Во всей работе сигнал генератора синусоидальный с удвоенной амплитудой $2U_0=12~В$ (учтите, что генератор показывает именно удвоенную амплитуду) и частотой $f_0=10~кГц$, если не сказано иное. Потенциометры используйте только в пунктах . Ферриты — это соединения оксида железа $\mathrm{Fe_2O_3}$ с более оснОвными оксидами других металлов, являющиеся . Ферриты широко применяются в качестве магнитных материалов в радиоэлектронике, радиотехнике и вычислительной технике, поскольку сочетают высокую магнитную восприимчивость ($\chi\gg1$) с полупроводниковыми или диэлектрическими свойствами.
Часть A. Экранирование магнитных полей вихревыми токами (3.8 балла) Как известно, переменные магнитные поля вызывают в проводниках вихревые токи. В свою очередь, вихревые токи порождают противодействующие поля. В сверхпроводниках вихревые токи полностью выталкивают магнитное поле наружу. Обычные металлы не обладают подобным свойством из-за конечной проводимости и потому менее эффективны в экранировании магнитных полей. Для описания экранирования магнитных полей с помощью алюминиевой фольги примите следующую модель $$B=B_0e^{-\alpha{}d}{,}$$ где $B_0$ — магнитное поле в отсутствии фольги, $B$ — величина магнитного поля, прошедшего через фольгу, $\alpha$ — постоянная затухания, $d$ — толщина фольги. Соответствие между выводами типа «банан» и пинами показано на рисунке. Между выводами $1$ и $2$ находится сама катушка, между выводами $2$ и $3$ — последовательно соединённый с ней резистор. Вместо него вы также можете использовать резисторы (18).
Измерьте сопротивления катушек и и и ($r_A$ и $r_B$ соответственно), а также сопротивления последовательно соединённых с ними резисторов. Все значения должны лежать в диапазоне до $15~Ом$. В дальнейших пунктах омическим сопротивлением катушек можно пренебречь, если не указано иное.
Проведите измерения для проверки приведённой выше модели экранирования магнитных полей при частоте $f=10~$кГц. Постройте линеаризованный график и найдите коэффициент затухания $\alpha$ для данной частоты. Фольгу необходимо располагать между катушкой и катушкой датчика. и катушкой датчика. и катушкой датчика. и катушкой датчика.
Определите коэффициент затухания $\alpha$ для нескольких частот в диапазоне $5-25~кГц$.
Часть B. Исследование трансформатора (4.8 балла) Трансформатор представляет собой несколько проволочных обмоток, намотанных на общий сердечник (магнитопровод), сделанный из материала с магнитной проницаемостью $\mu\gg1$, где $\mu$ определяется выражением $$\vec{B}=\mu\mu_0\vec{H}{,}$$ где $\vec{B}$ — вектор индукции магнитного поля, $\vec{H}$ — вектор напряжённости магнитного поля. Обмотку, подключаемую к источнику тока, называют первичной, а другую, подключаемую к нагрузке, — вторичной. В этой части считайте катушку первичной обмоткой, а катушку - вторичной. Ток в первичной обмотке создает поток, который в силу свойств сердечника практически не рассеивается вдоль магнитопровода. Этот поток индуцирует ток во вторичной обмотке. Трансформаторы обычно используют, чтобы увеличить или уменьшить амплитуду напряжения и гальванически разделить электрические цепи входа и выхода (т.е. передать сигнал с одного контура на другой без утечки тока). Расположите два U-образных ферритовых сердечника с двумя катушками (как показано на рисунке) и скрепите их резинками. Подайте с помощью генератора синусоидальный сигнал $U_g(t)=U_0\sin2\pi{}f_0{}t$ с частотой $f_0$ на первичную катушку.  Одной из характеристик трансформатора является коэффициент трансформации $m=\dfrac{U_{out,0}}{U_{in,0}}$, где $U_{in,0}$ и $U_{out,0}$ — амплитуды напряжений на первичной и вторичной катушках соответственно.
Постройте график зависимости $\alpha$ от частоты.
Экспериментально определите $m$. Нарисуйте схемы измерений, необходимых для получения численного значения этой величины. Теперь замкнём вторичную катушку на реостат. Сопротивление реостата обозначим $R$. Введём $P_{пол}$ — усреднённую полезную мощность, выделяющуюся на реостате, и $P_0$ — усреднённую по времени мощность генератора. Работайте на частоте генератора $f_1 = 200~Гц$.
Снимите зависимость $P_{пол}$ и $P_0$ от амплитуды тока во вторичной катушке $I_{B,0}$. КПД трансформатора $\eta$ определяется как $\eta=\dfrac{P_{пол}}{P_0}$.
Постройте график зависимости $\eta(I_{B,0})$. Укажите максимальное КПД $\eta_{max}$ и при каком $I^{max}_{B,0}$ оно достигается. В пункте следует учесть омическое сопротивление катушек.
Часть C. Катушки на сердечнике (6.4 балла)
Получите зависимости относительного вклада каждого источника потерь $\dfrac{P_{Дж}}{P_0}$ и $\dfrac{P_{серд}}{P_0}$ от амплитуды тока во вторичной катушке $I_{B,0}$. Постройте их графики.
Получите уравнение, связывающее между собой амплитуды тока и напряжения в катушке.
В этом случае получите выражения для ЭДС индукции $\mathcal{E}_A(t)$ и $\mathcal{E}_B(t)$ в катушках и и и соответственно. Ответ выразите через $N_A$, $N_B$, $k$, $U_g(t)$. Ток в первичной катушке считайте положительным, если он течет от «плюса» источника к «минусу». Пусть теперь через катушку протекает ток $I_B(t)$.
Получите выражение для производной тока в катушке $\dfrac{dI_A(t)}{dt}$. Ответ выразите через $\mu$, $\mu_0$, $g$, $N_A$, $N_B$, $k$, $U_g(t)$, $I_B(t)$. Считайте токи $I_A$ и $I_B$ одного знака, если создаваемые ими потоки складываются. Общепринятым способом описания зависимости между током и ЭДС индукции в катушке является определение собственной индуктивности катушки $L$ следующим образом: $$\mathcal{E}(t)=-L\dfrac{dI(t)}{dt}$$
Получите теоретические выражения для собственных индуктивностей $L_A$ и $L_B$. Ответ выразите через $\mu$, $\mu_0$, $g$, $N_A$, $N_B$.
Экспериментально определите $L_A$, $L_B$, $k$. Нарисуйте схемы измерений, необходимых для получения численных значений этих величин.
Покажите, что пренебрежение внутренним сопротивлением катушки оправдано. При коротком замыкании вторичной катушки ток в первичной изменится. Обозначим его $I_P(t)$.
Получите в явном виде выражение для $I_P(t)$ через $f_0$, $L_A$, $k$, $U_g(t)$ и найдите численное значение его амплитуды $I_{P,0}$.
Экспериментально определите $I_{P,0}$. Катушки и могут быть включены в цепь последовательно двумя различными способами: два создаваемых потока либо суммируются, либо вычитаются друг из друга.
Выразите собственную индуктивность последовательно соединенных катушек $L_{A+B}$ в случае, когда потоки от разных катушек суммируются. Ответ выразите через $L_A$, $L_B$, $k$. Соедините катушки и последовательно так, чтобы создаваемые ими потоки суммировались.
Экспериментально определите $L_{A+B}$.
Используя экспериментальные значения $L_A$, $L_B$, $L_{A+B}$, найдите коэффициент связи $k$. Сравните полученное значение с полученным в пункте . . . . . . .
Проведите измерение амплитуды ЭДС индукции на катушках $\mathcal{E}_{A,0}$ и $\mathcal{E}_{B,0}$, когда направления создаваемых потоков противоположны и найдите отношение $\dfrac{\mathcal{E}_{A,0}}{\mathcal{E}_{B,0}}$. Получите теоретическое выражение для $\dfrac{\mathcal{E}_{A,0}}{\mathcal{E}_{B,0}}$. Ответ выразите через $k$, $N_A$, $N_B$. Тонкая пластиковая прокладка, вставленная между двумя сердечниками, значительно снижает индуктивность катушки. Предположим, что $\mu_{пл}=1$ для пластиковой прокладки. Толщина прокладки составляет $(1.20\pm0.02)~$мм. Считайте, что наличие пластиковой прокладки слабо влияет на картину магнитных линий, а их характерная длина внутри замкнутых друг на друга ферритовых сердечников равна $(24\pm1)~$см.
Часть D. Исследование гистерезиса (5.0 балла) Внимание! В этой части вам понадобится режим X-Y на осциллографе. Для перехода в этот режим нажмите кнопку MENU, выберите Time Base и режим X-Y (см. рисунок справа).  — свойство систем, отклик которых на приложенное к ним воздействие зависит не только от их текущего состояния, но и от их «предыстории». Например, если растянуть резиновый шнур, а затем снова вернуть его в нерастянутое состояние, его длина до и после растяжения будет различной. Это называется упругим гистерезисом.  В этой части используйте две катушки на ферримагнитном сердечнике подавайте сигнал на катушку и снимайте сигнал с катушки Используйте максимально возможное значение амплитуды $U_{in}$, если не оговорено иное. Частоту подаваемого синусоидального сигнала можно менять, но она должна лежать в диапазоне $[40; 10000]~Гц$.
Определите относительную магнитную проницаемость $\mu$ ферритового материала. Нарисуйте схемы измерений, обозначив на них линии индукции магнитного поля.
Соберите интегрирующую схему для рисунка выше, сигнал на выходе которой пропорционален $B(t)$. Подберите её параметры так, чтобы током через вторичную катушку можно было пренебречь. Зарисуйте собранную схему в листах ответов и укажите подобранные параметры.
С помощью осциллографа получите петли гистерезиса при разных частотах и зарисуйте полученные зависимости. Обозначим частоту, при которой гистерезис виден наилучшим образом, $f_b$. В следующем пункте вы можете регулировать напряжение $U_{in}$.
Запишите $f_b$ в лист ответов. При частоте $f_b$ получите кривую намагничивания $B(H)$, регулируя напряжение $U_{in}$, и постройте её. Введем понятие нормальной относительной магнитной проницаемости $\mu_{n}=\dfrac{1}{\mu_0}\dfrac{B}{H}$.
Постройте график $\mu_{n}(H)$ для зависимости из прошлого пункта. Укажите характерные точки, если они есть.
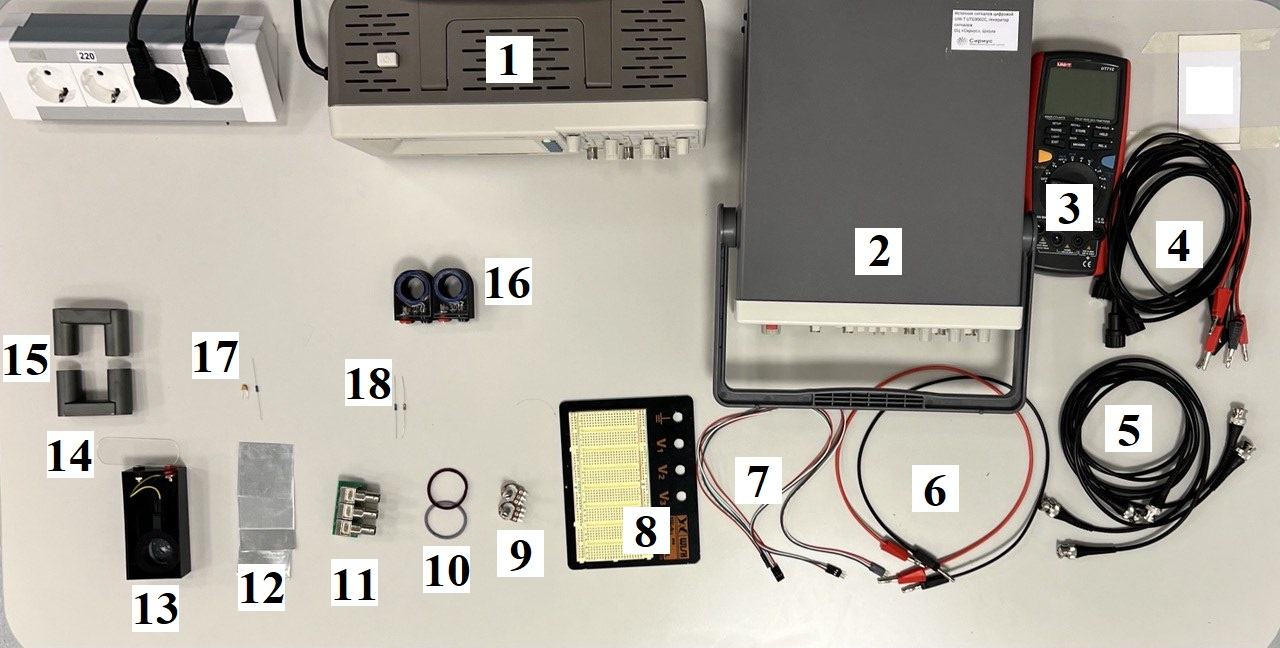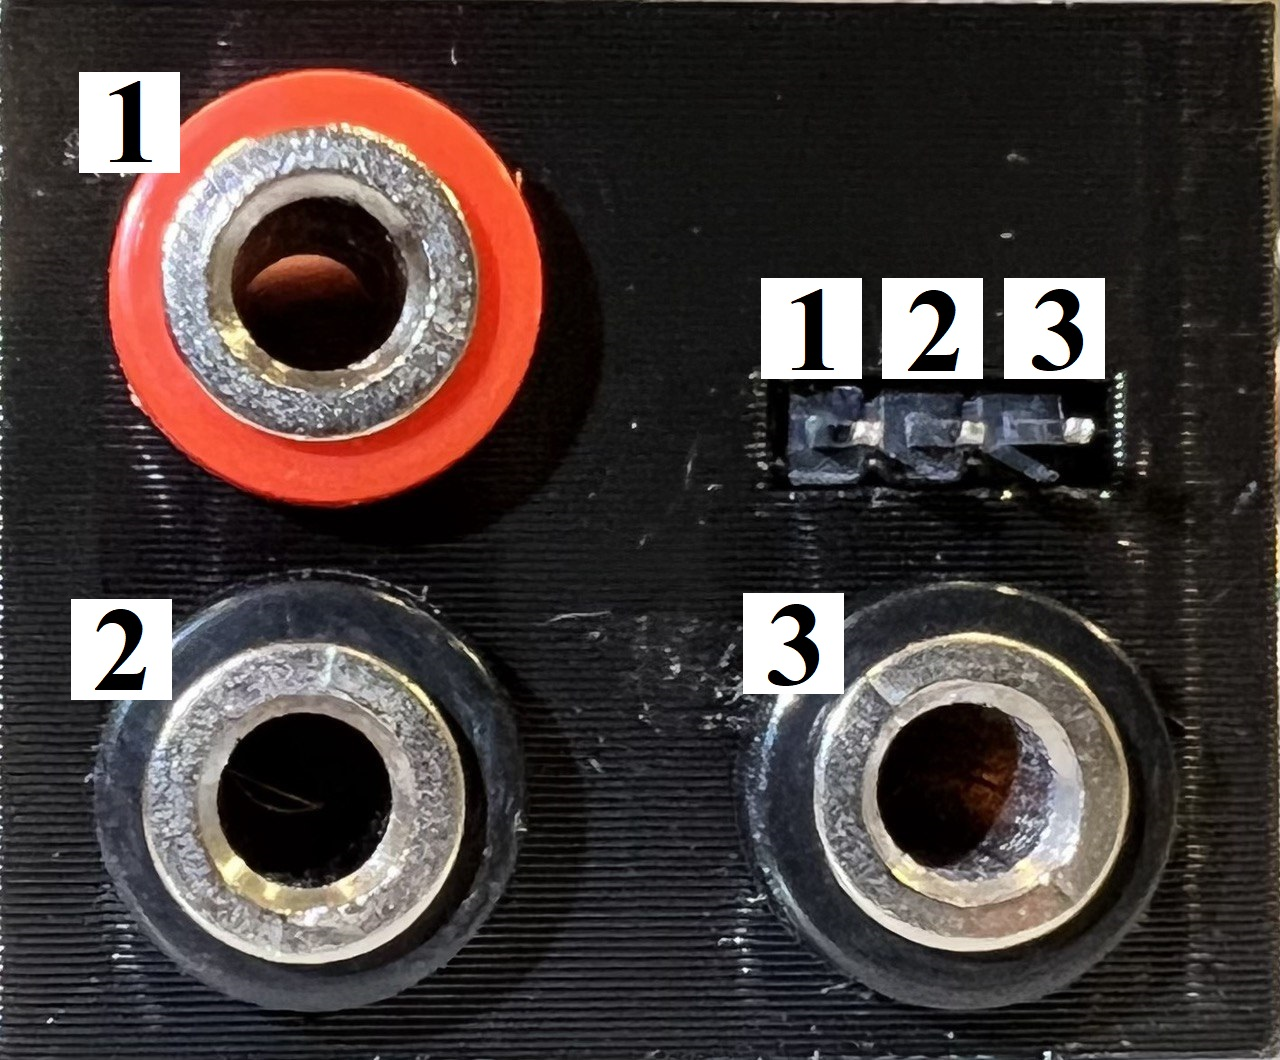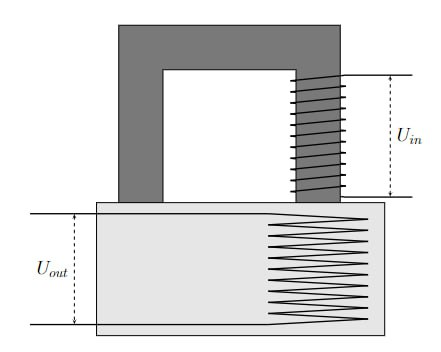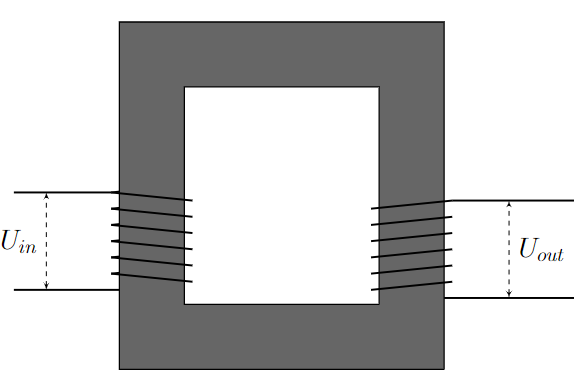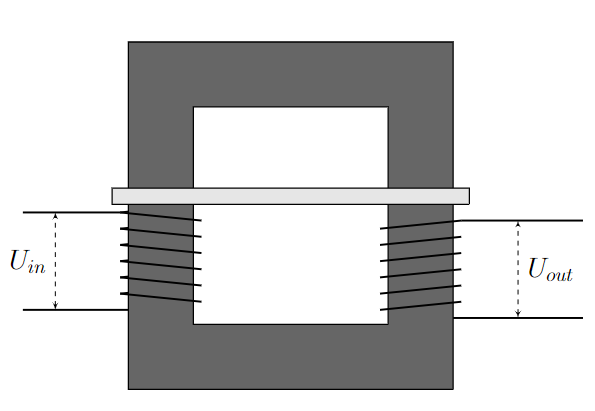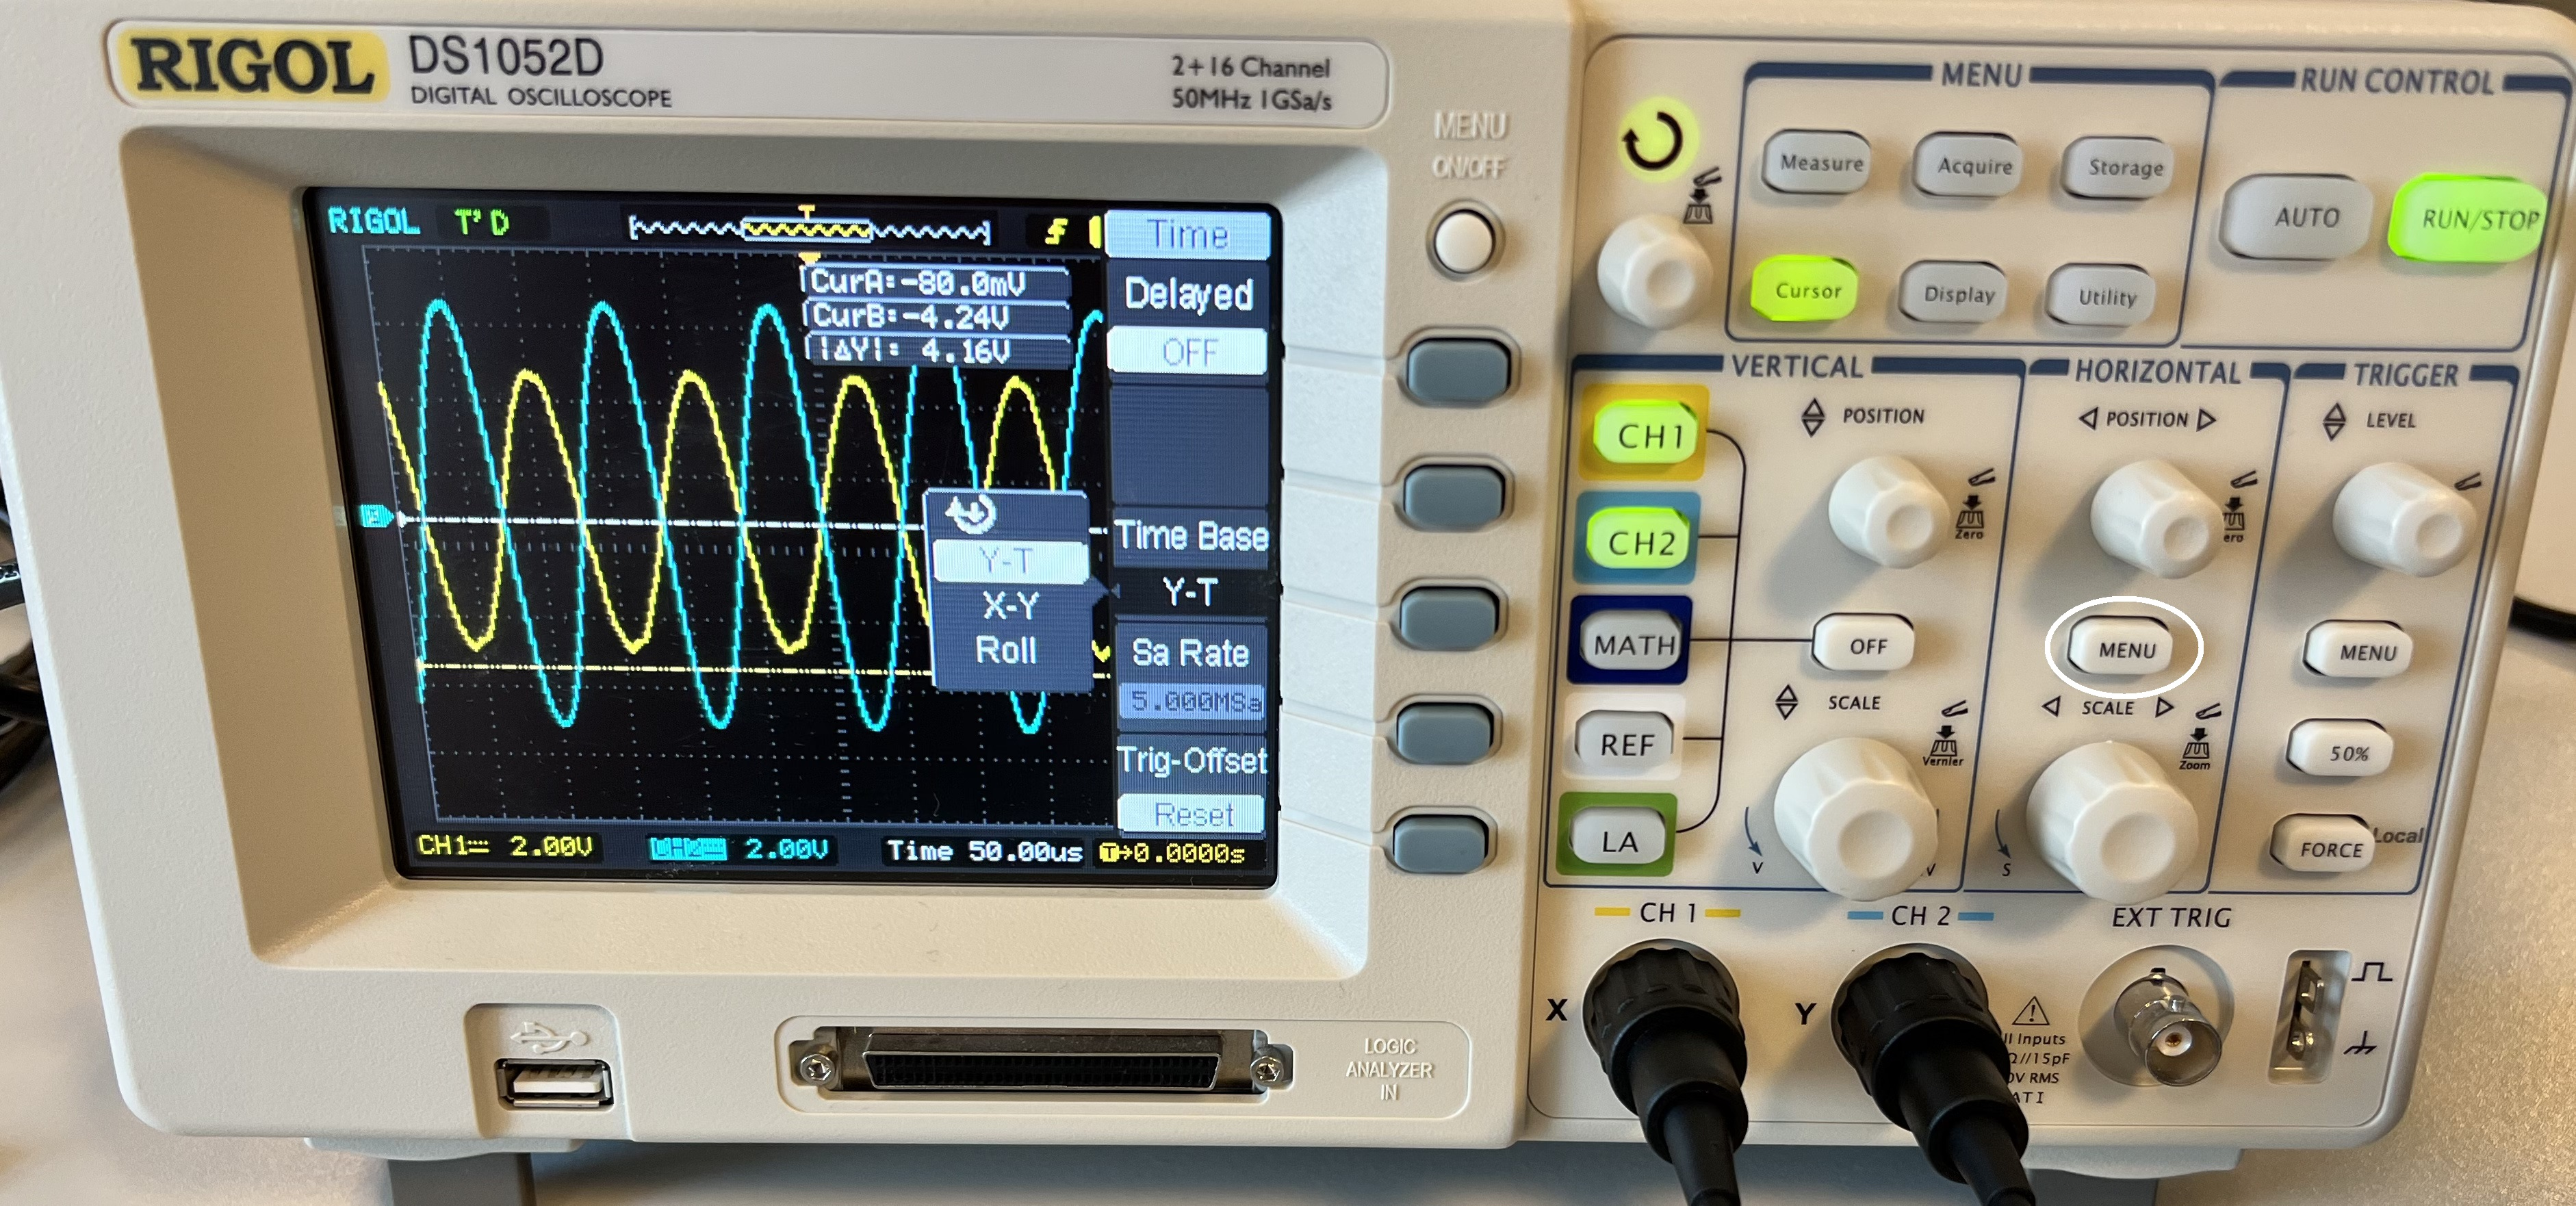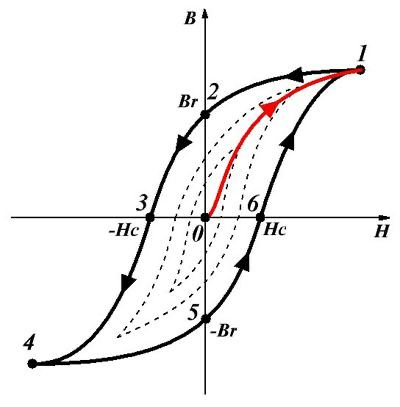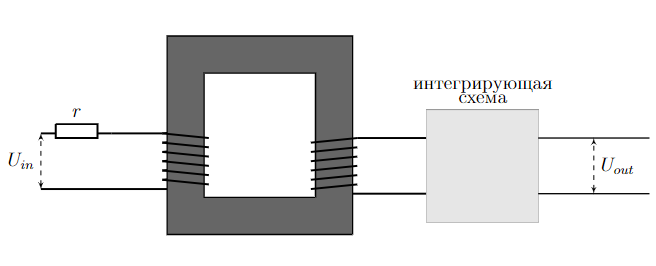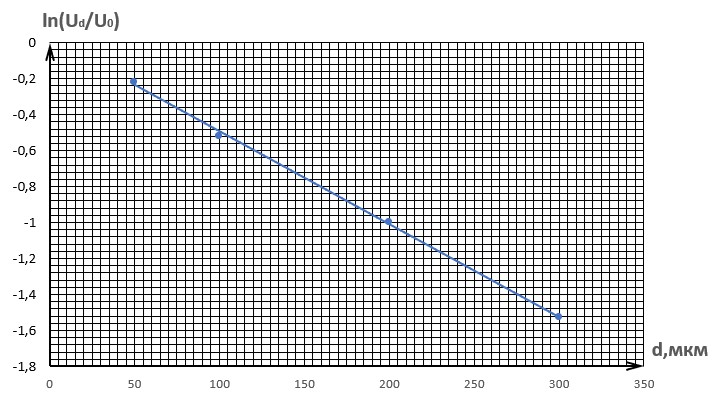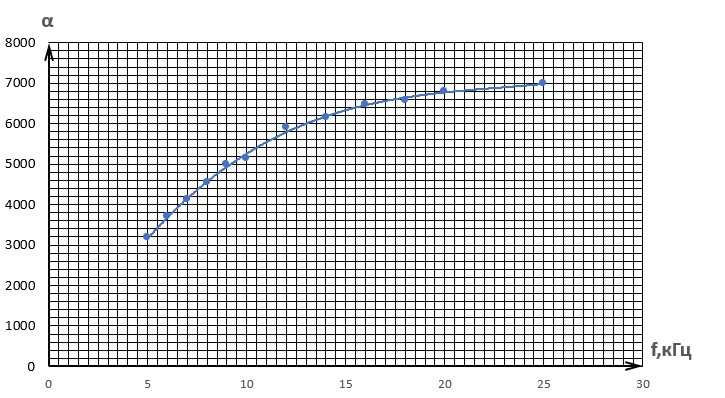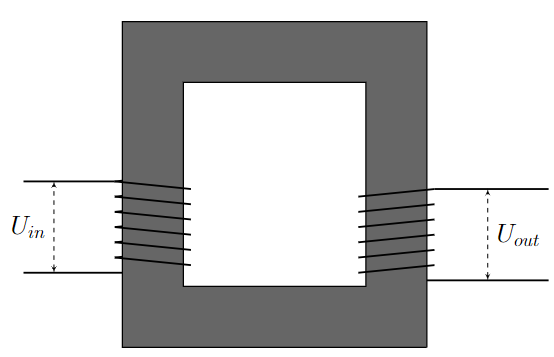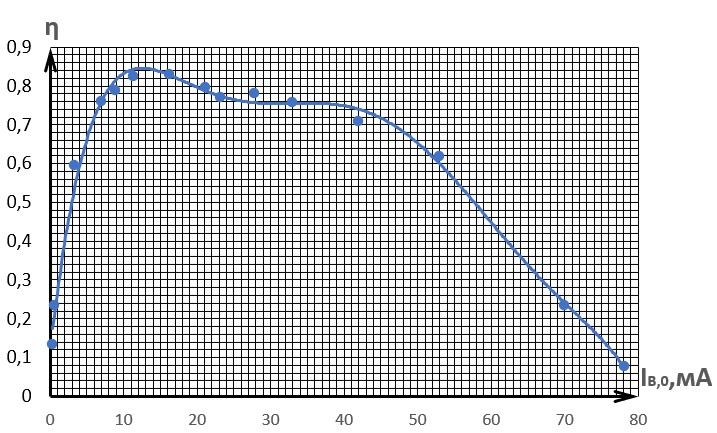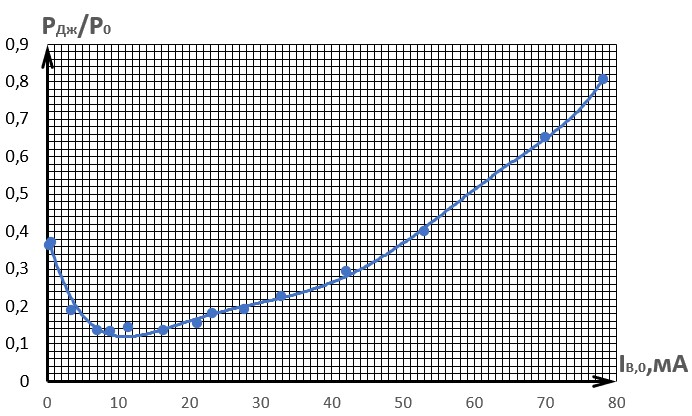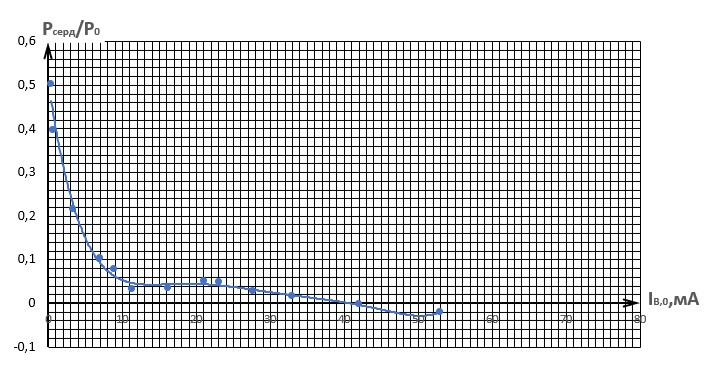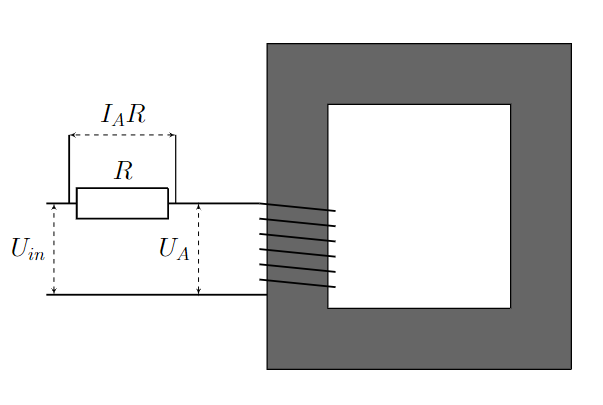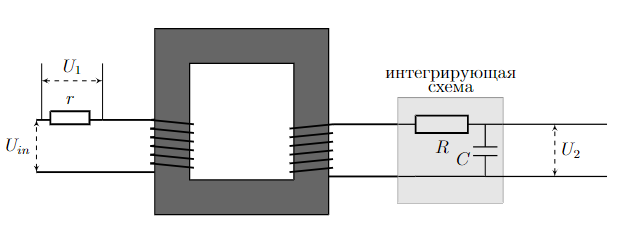
Измерьте сопротивления катушек A и B ($r_A$ и $r_B$ соответственно), а также сопротивления последовательно соединённых с ними резисторов. Все значения должны лежать в диапазоне до $15~Ом$.
Решение: С помощью мультиметра в режиме омметра измеряем сопротивления катушек и убеждаемся в их работоспособности.
Ответ: $$r_A=(13.3\pm0.1)~Ом$$ $$r_B=(9.0\pm0.1)~Ом$$ $$r_{A,рез}=r_{B,рез}=(0.97\pm0.04)~Ом$$

Проведите измерения для проверки приведённой выше модели экранирования магнитных полей при частоте $f=10~$кГц. Постройте линеаризованный график и найдите коэффициент затухания $\alpha$ для данной частоты. Фольгу необходимо располагать между катушкой A и катушкой датчика.
Решение: Из закона электромагнитной индукции Фарадея следует, что ЭДС индукции $$\mathcal{E}_{инд}(t)=-N\dfrac{d\Phi(t)}{dt}=-NS\dfrac{dB}{dt}$$ Пренебрегая омическим сопротивлением катушки, получим, что напряжение на катушке $$U(t)=-\mathcal{E}_{инд}(t)=NS\dfrac{dB}{dt}$$ Следовательно, амплитуды напряжения на катушке и индукции магнитного поля связаны как $$U_{ампл}=2\pi{}f_0{}NSB_{ампл}\implies{}U_{ампл}\sim{}B_{ампл}$$ Пусть $U_0$ — амплитуда напряжения на катушке датчика в отсутствии фольги, $U_d$ — амплитуда напряжения на катушке датчика при слое фольги толщиной $d~мкм$. $B_0$ и $B_d$ определим аналогично. Тогда $$\dfrac{B_d}{B_0}=\dfrac{U_d}{U_0}\implies-\alpha{}d=\ln\dfrac{B_d}{B_0}=\ln\dfrac{U_d}{U_0}$$ Видно, что $\ln\dfrac{U_d}{U_0}(d)$ – линейная зависимость Таблица измеренных и рассчитанных величин представлена ниже. $d,~мкм$$U_d,~$В$\ln\dfrac{U_d}{U_0}$02.120501.70-0.221001.26-0.522000.78-1.003000.46-1.53  Построим график линейной зависимости $\ln\dfrac{U_d}{U_0}(d)$ и из коэффициента угла наклона определим $\alpha$. | $d,~мкм$ | $U_d,~$В | $\ln\dfrac{U_d}{U_0}$ | | --- | --- | --- | | 0 | 2.12 | 0 | | 50 | 1.70 | -0.22 | | 100 | 1.26 | -0.52 | | 200 | 0.78 | -1.00 | | 300 | 0.46 | -1.53 |
Ответ: $\alpha=5160~м^{-1}$

Определите коэффициент затухания $\alpha$ для нескольких частот в диапазоне $5-25~кГц$.
Решение: Повторим измерения предыдущего пункта для других частот. Измерения и соответствующие им $\alpha$ представлены в таблице ниже. $f,~кГц$$U_0,~В$$U_{50},~В$$U_{100},~В$$U_{200},~В$$U_{300},~В$$\alpha,~10^3м^{-1}$5.002.101.881.621.170.7431706.002.101.841.551.060.6536907.002.121.821.480.980.5841308.002.121.781.410.900.5345409.002.121.741.340.820.50500010.002.121.701.260.780.46514012.002.121.621.140.660.40591014.002.211.541.030.600.34616016.002.151.460.940.540.31648018.002.311.380.860.500.30658020.002.181.310.820.460.27681025.002.581.040.700.400.256980 | $f,~кГц$ | $U_0,~В$ | $U_{50},~В$ | $U_{100},~В$ | $U_{200},~В$ | $U_{300},~В$ | $\alpha,~10^3м^{-1}$ | | --- | --- | --- | --- | --- | --- | --- | | 5.00 | 2.10 | 1.88 | 1.62 | 1.17 | 0.74 | 3170 | | 6.00 | 2.10 | 1.84 | 1.55 | 1.06 | 0.65 | 3690 | | 7.00 | 2.12 | 1.82 | 1.48 | 0.98 | 0.58 | 4130 | | 8.00 | 2.12 | 1.78 | 1.41 | 0.90 | 0.53 | 4540 | | 9.00 | 2.12 | 1.74 | 1.34 | 0.82 | 0.50 | 5000 | | 10.00 | 2.12 | 1.70 | 1.26 | 0.78 | 0.46 | 5140 | | 12.00 | 2.12 | 1.62 | 1.14 | 0.66 | 0.40 | 5910 | | 14.00 | 2.21 | 1.54 | 1.03 | 0.60 | 0.34 | 6160 | | 16.00 | 2.15 | 1.46 | 0.94 | 0.54 | 0.31 | 6480 | | 18.00 | 2.31 | 1.38 | 0.86 | 0.50 | 0.30 | 6580 | | 20.00 | 2.18 | 1.31 | 0.82 | 0.46 | 0.27 | 6810 | | 25.00 | 2.58 | 1.04 | 0.70 | 0.40 | 0.25 | 6980 |

Постройте график зависимости $\alpha$ от частоты.

Экспериментально определите $m$. Нарисуйте схемы измерений, необходимых для получения численного значения этой величины.
Ответ: $m=0.57\pm0.01.$

Снимите зависимость $P_{пол}$ и $P_0$ от амплитуды тока во вторичной катушке $I_{B,0}$.
Решение: Введём обозначения: $U_1$ и $I_1$ — амплитуды напряжения и тока в первичной катушке соответственно, $\varphi$ — разность фаз между напряжением и током в первичной катушке, $U_2$ — амплитуда напряжения на реостате, $I_2$ — амплитуда тока через него ($I_2=I_{B,0}$).Тогда $P_0=\dfrac{U_1I_1cos\varphi}{2}$, $P_{пол}=\dfrac{U_2I_2}{2}=\dfrac{U^2_2}{2R}$$U_1$, $U_2$, $\varphi$ измеряются непосредственно с помощью осциллографа.$I_1=\dfrac{U_r}{r}$, где $r=10~Ом$ — сопротивление, включённое последовательно первичной катушке, $U_r$ — амплитуда напряжения на нём.$I_{B,0}$ изменяется при повороте ручки реостата.Измерение и рассчитанные величины приведены в таблице ниже. $U_1,~В$ $I_1,~$мА$\cos\varphi$$P_0,~$мВт$R,~$Ом$U_2,~$В$I_{B,0},~$мА$P_{пол},~$мВт$\eta$3.3659.00.8584.12.10.1678.16.40.083.6054.50.8886.68.30.5870.020.30.234.2039.20.9275.833.51.7752.946.90.624.6031.80.9166.953.82.2642.047.40.714.9226.20.8856.979.32.6233.043.10.765.1023.00.8650.31022.8327.839.30.785.2021.80.7743.31252.8923.233.40.775.3019.40.8041.11463.0921.232.70.805.4516.60.7132.02003.2616.326.50.835.6015.60.5523.83033.4511.419.60.825.7014.00.5020.03993.558.915.70.795.7013.20.4416.55063.567.012.50.765.8512.80.2810.310803.653.46.20.605.9013.00.145.358103.810.71.20.235.9012.80.145.2105003.850.40.70.13 | $U_1,~В$ | $I_1,~$мА | $\cos\varphi$ | $P_0,~$мВт | $R,~$Ом | $U_2,~$В | $I_{B,0},~$мА | $P_{пол},~$мВт | $\eta$ | | --- | --- | --- | --- | --- | --- | --- | --- | --- | | 3.36 | 59.0 | 0.85 | 84.1 | 2.1 | 0.16 | 78.1 | 6.4 | 0.08 | | 3.60 | 54.5 | 0.88 | 86.6 | 8.3 | 0.58 | 70.0 | 20.3 | 0.23 | | 4.20 | 39.2 | 0.92 | 75.8 | 33.5 | 1.77 | 52.9 | 46.9 | 0.62 | | 4.60 | 31.8 | 0.91 | 66.9 | 53.8 | 2.26 | 42.0 | 47.4 | 0.71 | | 4.92 | 26.2 | 0.88 | 56.9 | 79.3 | 2.62 | 33.0 | 43.1 | 0.76 | | 5.10 | 23.0 | 0.86 | 50.3 | 102 | 2.83 | 27.8 | 39.3 | 0.78 | | 5.20 | 21.8 | 0.77 | 43.3 | 125 | 2.89 | 23.2 | 33.4 | 0.77 | | 5.30 | 19.4 | 0.80 | 41.1 | 146 | 3.09 | 21.2 | 32.7 | 0.80 | | 5.45 | 16.6 | 0.71 | 32.0 | 200 | 3.26 | 16.3 | 26.5 | 0.83 | | 5.60 | 15.6 | 0.55 | 23.8 | 303 | 3.45 | 11.4 | 19.6 | 0.82 | | 5.70 | 14.0 | 0.50 | 20.0 | 399 | 3.55 | 8.9 | 15.7 | 0.79 | | 5.70 | 13.2 | 0.44 | 16.5 | 506 | 3.56 | 7.0 | 12.5 | 0.76 | | 5.85 | 12.8 | 0.28 | 10.3 | 1080 | 3.65 | 3.4 | 6.2 | 0.60 | | 5.90 | 13.0 | 0.14 | 5.3 | 5810 | 3.81 | 0.7 | 1.2 | 0.23 | | 5.90 | 12.8 | 0.14 | 5.2 | 10500 | 3.85 | 0.4 | 0.7 | 0.13 |

Постройте график зависимости $\eta(I_{B,0})$. Укажите максимальное КПД $\eta_{max}$ и при каком $I^{max}_{B,0}$ оно достигается.
Решение: Из графика находим $\eta_{max}$ и $I^{max}_{B,0}:$
Ответ: $\eta_{max}=0.83\pm0.01.$$I^{max}_{B,0}=(15\pm5)~мА.$

Получите зависимости относительного вклада каждого источника потерь $\dfrac{P_{Дж}}{P_0}$ и $\dfrac{P_{серд}}{P_0}$ от амплитуды тока во вторичной катушке $I_{B,0}$. Постройте их графики.
Решение: Джоулевы потери складываются из мощности, рассеивающейся непосредственно на катушках из-за наличия у них омического сопротивления, и мощности, рассеивающейся на резисторе, включённом последовательно первичной катушке.Зная токи в обеих катушках, их сопротивления и номинал резистора $r$, мы можем посчитать джоулевы потери $P_{Дж}$, а потери в сердечнике $P_{серд}$ найдём как остаточный член уравнения «разложения» $P_0$ в условии.$$P_{Дж}=I^2_1(r_A+r)+I^2_2r_B,$$$$P_{серд}=P_0-P_{пол}-P_{Дж}.$$ $I_{B,0},~$мА$P_{Дж},~$мВт$P_{серд},~$мВт$\dfrac{P_{Дж}}{P_0}$$\dfrac{P_{серд}}{P_0}$78.167.710.00.810.1270.056.49.90.650.1152.930.400.40042.019.600.29033.012.81.00.230.0227.89.61.40.190.0323.27.92.10.180.0521.26.42.00.160.0516.34.41.10.140.0311.43.40.80.140.038.92.61.60.130.087.02.31.70.140.103.42.02.20.190.210.72.02.10.370.400.41.92.60.360.50   | $I_{B,0},~$мА | $P_{Дж},~$мВт | $P_{серд},~$мВт | $\dfrac{P_{Дж}}{P_0}$ | $\dfrac{P_{серд}}{P_0}$ | | --- | --- | --- | --- | --- | | 78.1 | 67.7 | 10.0 | 0.81 | 0.12 | | 70.0 | 56.4 | 9.9 | 0.65 | 0.11 | | 52.9 | 30.4 | 0 | 0.40 | 0 | | 42.0 | 19.6 | 0 | 0.29 | 0 | | 33.0 | 12.8 | 1.0 | 0.23 | 0.02 | | 27.8 | 9.6 | 1.4 | 0.19 | 0.03 | | 23.2 | 7.9 | 2.1 | 0.18 | 0.05 | | 21.2 | 6.4 | 2.0 | 0.16 | 0.05 | | 16.3 | 4.4 | 1.1 | 0.14 | 0.03 | | 11.4 | 3.4 | 0.8 | 0.14 | 0.03 | | 8.9 | 2.6 | 1.6 | 0.13 | 0.08 | | 7.0 | 2.3 | 1.7 | 0.14 | 0.10 | | 3.4 | 2.0 | 2.2 | 0.19 | 0.21 | | 0.7 | 2.0 | 2.1 | 0.37 | 0.40 | | 0.4 | 1.9 | 2.6 | 0.36 | 0.50 |

Получите уравнение, связывающее между собой амплитуды тока и напряжения в катушке.
Решение: Из закона электромагнитной индукции Фарадея ЭДС индукции $$\mathcal{E}_{инд}(t)=-N\dfrac{d\Phi(t)}{dt}=-\mu\mu_0gN^2\dfrac{dI(t)}{dt}$$В связи с пренебрежением омическим сопротивлением напряжение на катушке $$U(t)=-\mathcal{E}_{инд}(t)=\mu\mu_0gN^2\dfrac{dI(t)}{dt}$$Отсюда сразу следует
Ответ: $$U_{ампл}=2\pi\mu\mu_0gf_0N^2I_{ампл}$$

В этом случае получите выражения для ЭДС индукции $\mathcal{E}_A(t)$ и $\mathcal{E}_B(t)$ в катушках A и B соответственно. Ответ выразите через $N_A$, $N_B$, $k$, $U_g(t)$. Ток в первичной катушке считайте положительным, если он течет от «плюса» источника к «минусу».
Решение: В связи с пренебрежением омическим сопротивлением катушек $$-N_A\dfrac{d\Phi_A}{dt}=\mathcal{E}_A(t)=-U_g(t),$$$$\mathcal{E}_B(t)=-N_B\dfrac{d\Phi_B}{dt}=-kN_B\dfrac{d\Phi_A}{dt}=-\dfrac{kN_B}{N_A}U_g(t).$$
Ответ: $\mathcal{E}_A(t)=-U_g(t),$$\mathcal{E}_B(t)=-\dfrac{kN_B}{N_A}U_g(t).$

Получите выражение для производной тока в катушке A $\dfrac{dI_A(t)}{dt}$. Ответ выразите через $\mu$, $\mu_0$, $g$, $N_A$, $N_B$, $k$, $U_g(t)$, $I_B(t)$. Считайте токи $I_A$ и $I_B$ одного знака, если создаваемые ими потоки складываются.
Решение: $$\mathcal{E}_A(t)=-N_A\dfrac{d(\Phi_A+k\Phi'_B)}{dt}=-\mu\mu_0gN_A\left(N_A\dfrac{dI_A(t)}{dt}+kN_B\dfrac{dI_B(t)}{dt}\right)=-U_g(t).$$Отсюда получаем
Ответ: $$\dfrac{dI_A(t)}{dt}=\dfrac{1}{\mu\mu_0gN^2_A}\left(U_g(t)-\mu\mu_0gkN_AN_B\dfrac{dI_B(t)}{dt}\right).$$

Получите теоретические выражения для собственных индуктивностей $L_A$ и $L_B$. Ответ выразите через $\mu$, $\mu_0$, $g$, $N_A$, $N_B$.
Решение: Используя закон электромагнитной индукции Фарадея и выражение для потока магнитного поля, получаем:$$\mathcal{E}_{инд}(t)=-N\dfrac{d\Phi(t)}{dt}=-\mu\mu_0gN^2\dfrac{dI(t)}{dt}$$И из определения индуктивности находим выражения для $L_A$ и $L_B$:
Ответ: $$L_A=\mu\mu_0gN^2_A,$$ $$L_B=\mu\mu_0gN^2_B.$$

Экспериментально определите $L_A$, $L_B$, $k$. Нарисуйте схемы измерений, необходимых для получения численных значений этих величин.
Решение: Определим амплитуды напряжения и тока в катушке A $U_{A,ампл}$ и $I_{A,ампл}$. Амплитуда напряжения непосредственно измеряется осциллографом, для определения амплитуды тока нужно измерить амплитуду напряжения на сопротивлении, подключённом последовательно катушке (см. рис.), и поделить её на номинал сопротивления. $$U_{A,ампл}=(6.0\pm0.1)~В,\hspace{2cm}I_{A,ампл}=(1.20\pm0.05)~мА.$$ Тогда используем выражение для импеданса катушки $$L_A=\dfrac{U_{A,ампл}}{2\pi{}f_0I_{A,ампл}}=(80\pm5)~мГн$$ Аналогично для катушки B $$U_{B,ампл}=(6.0\pm0.1)~В,\hspace{2cm}I_{B,ампл}=(2.80\pm0.15)~мА.$$ $$L_B=\dfrac{U_{B,ампл}}{2\pi{}f_0I_{B,ампл}}=(34\pm2)~мГн.$$ Чтобы определить $k$ нужно найти отношение ЭДС индукции катушек в расчёте на один виток: $$k=\dfrac{U_{out,0}/N_B}{U_{in,0}/N_A}=m\dfrac{N_A}{N_B}=0.86\pm0.02.$$

Покажите, что пренебрежение внутренним сопротивлением катушки оправдано.
Решение: Внутреннее сопротивление катушки $r_{A,B}\approx10~Ом$.Импеданс её индуктивности при частоте $f_0\hspace{0.2cm}Z_{A,B}\approx3000~Ом$.Из этого следует, что $r_{A,B}\ll{}Z_{A,B},$ поэтому пренебрежение оправдано.

Получите в явном виде выражение для $I_P(t)$ через $f_0$, $L_A$, $k$, $U_g(t)$ и найдите численное значение его амплитуды $I_{P,0}$.
Решение: Катушка B замкнута, поэтому падение напряжения на ней равно нулю: $$\mathcal{E}_B(t)=-N_B\dfrac{d(k\Phi_A+\Phi'_B)}{dt}=-\mu\mu_0gN_B\left(kN_A\dfrac{dI_P(t)}{dt}+N_B\dfrac{dI_B(t)}{dt}\right)=0.$$ Отсюда получаем $$\dfrac{dI_P(t)}{dt}=-\dfrac{N_B}{kN_A}\dfrac{dI_B(t)}{dt}.$$ Воспользуемся результатом, полученным в пункте C3: $$-\dfrac{N_B}{kN_A}\dfrac{dI_B(t)}{dt}=\dfrac{dI_P(t)}{dt}=\dfrac{1}{\mu\mu_0gN^2_A}\left(U_g(t)-\mu\mu_0gkN_AN_B\dfrac{dI_B(t)}{dt}\right).$$ И выражаем значение $\dfrac{dI_B(t)}{dt}$: $$\dfrac{dI_B(t)}{dt}=-\dfrac{kU_g(t)}{\mu\mu_0gN_AN_B(1-k^2)}.$$ Подставляя в выражение для $\dfrac{dI_P(t)}{dt}$: $$\dfrac{dI_P(t)}{dt}=\dfrac{U_g(t)}{\mu\mu_0gN^2_A(1-k^2)}=\dfrac{U_g(t)}{L_A(1-k^2)}.$$ Так как мы знаем, что $U_g(t)=U_{g,0}\cos{2\pi{}f_0t}:$ $$I_P(t)=-\dfrac{U_{g,0}}{2\pi{}f_0L_A(1-k^2)}\cos2\pi{}f_0t.$$ Окончательно получаем:
Ответ: $$I_{P,0}=\dfrac{U_{g,0}}{2\pi{}f_0L_A(1-k^2)}=(4.6\pm1.0)~мА$$

Экспериментально определите $I_{P,0}$.
Решение: Замкнём катушку B и определим амплитуду тока в первичной катушке $I_{P,0}$ ранее описанным в пункте C5 методом (с помощью последовательно соединённого резистора). Получим: Полученные значения совпадают с учетом погрешности.
Ответ: $I_{P,0}=(5.0\pm0.3)~мА.$  Полученные значения совпадают с учетом погрешности.

Выразите собственную индуктивность последовательно соединенных катушек $L_{A+B}$ в случае, когда потоки от разных катушек суммируются. Ответ выразите через $L_A$, $L_B$, $k$.
Решение: Выразим суммарное ЭДС индукции на последовательно соединённых катушках, найдя полный поток через катушку A и B: $$\mathcal{E}_{A+B}(t)=-N_A\dfrac{d(\mu\mu_0gN_AI_A(t)+k\mu\mu_0{}gN_BI_B(t))}{dt}-N_B\dfrac{d(k\mu\mu_0gN_AI_A(t)+\mu\mu_0gN_BI_B(t))}{dt}$$ $$I_A(t)=I_B(t)=I_{A+B}(t)\implies\mathcal{E}_{A+B}(t)=-(L_A+L_B+2k\sqrt{L_AL_B})\dfrac{dI_{A+B}(t)}{dt}$$ И по определению получаем индуктивность $L_{A+B}:$
Ответ: $$L_{A+B}=L_A+L_B+2k\sqrt{L_AL_B}.$$

Экспериментально определите $L_{A+B}$.
Решение: Метод измерения аналогичен методу в C5, только теперь катушки будут соединены последовательно в цепь. $$U_{A+B,ампл}=(6.1\pm0.1)~В,\hspace{2cm}I_{A+B,ампл}=(0.50\pm0.05)~мА.$$
Ответ: $$L_{A+B}=\dfrac{U_{A+B,ампл}}{2\pi{}f_0I_{A+B,ампл}}=(190\pm20)~мГн.$$

Используя экспериментальные значения $L_A$, $L_B$, $L_{A+B}$, найдите коэффициент связи $k$. Сравните полученное значение с полученным в пункте C5 .
Решение: Из выражения в C9 выразим коэффициент связи $k$:  В пределах погрешности значение совпадает с полученным в пункте C5.
Ответ: $$k=\dfrac{L_{A+B}-L_A-L_B}{2\sqrt{L_AL_B}}=0.73\pm0.20.$$  В пределах погрешности значение совпадает с полученным в пункте C5.

Проведите измерение амплитуды ЭДС индукции на катушках $\mathcal{E}_{A,0}$ и $\mathcal{E}_{B,0}$, когда направления создаваемых потоков противоположны и найдите отношение $\dfrac{\mathcal{E}_{A,0}}{\mathcal{E}_{B,0}}$. Получите теоретическое выражение для $\dfrac{\mathcal{E}_{A,0}}{\mathcal{E}_{B,0}}$. Ответ выразите через $k$, $N_A$, $N_B$.
Решение: Измерим амплитуды ЭДС на катушках при противоположно направленных потоках:$$\mathcal{E}_{A,0}=(8.7\pm0.4)~В,$$ $$\mathcal{E}_{B,0}=(2.7\pm0.2)~В.$$ Тогда экспериментальное отношение амплитуд ЭДС: Из закона электромагнитной индукции Фарадея, учитывая последовательное соединение ($I_1=I_2=I$): $$\mathcal{E}_A(t)=-\mu\mu_0gN_A(N_A-kN_B)\dfrac{dI(t)}{dt},$$ $$\mathcal{E}_B(t)=-\mu\mu_0gN_B(N_B-kN_A)\dfrac{dI(t)}{dt}.$$ Тогда Полученные значения совпадают с учетом погрешности.
Ответ: $$\dfrac{\mathcal{E}_{A,0}}{\mathcal{E}_{B,0}}=3.2\pm0.4.$$  Из закона электромагнитной индукции Фарадея, учитывая последовательное соединение ($I_1=I_2=I$): $$\mathcal{E}_A(t)=-\mu\mu_0gN_A(N_A-kN_B)\dfrac{dI(t)}{dt},$$ $$\mathcal{E}_B(t)=-\mu\mu_0gN_B(N_B-kN_A)\dfrac{dI(t)}{dt}.$$ Тогда
Ответ: $$\dfrac{\mathcal{E}_{A,0}}{\mathcal{E}_{B,0}}=\dfrac{N_A}{N_B}\left|\dfrac{N_A-kN_B}{N_B-kN_A}\right|\approx3.3.$$  Полученные значения совпадают с учетом погрешности.

Определите относительную магнитную проницаемость $\mu$ ферритового материала. Нарисуйте схемы измерений, обозначив на них линии индукции магнитного поля.
Решение: Обозначим $l=(24\pm1)~см$, $h=(1.20\pm0.02)~мм$. Запишем теоремы о циркуляции вектора напряжённости магнитного поля для двух систем: с прокладкой и без нее. $$\dfrac{B_1}{\mu\mu_0}l=N_AI_1,$$ $$\dfrac{B_2}{\mu\mu_0}l+\dfrac{B_2}{\mu_0}2h=N_AI_2.$$ Запишем связь между потоком $\Phi$ и $L:$ $$LI=\Phi=BSN\Rightarrow\dfrac{NS}{L}=\dfrac{I}{B},$$ где $S$ — это площадь поперечного сечения сердечника. Отсюда $$\dfrac{l}{\mu\mu_0}=\dfrac{SN_A^2}{L_1},\hspace{2cm}\dfrac{l}{\mu\mu_0}+\dfrac{2h}{\mu_0}=\dfrac{SN_A^2}{L_2}.$$ Поделим одно на другое: $$\dfrac{L_1}{L_2}=1+\dfrac{2h}{l}\mu.$$ Аналогично пункту C5, в котором мы искали индуктивности, найдём $L_1$ и $L_2$ — индуктивности катушки A без прокладки и с прокладкой соответственно. $$L_1=(78\pm7)~мГн,\hspace{2cm}L_2=(22\pm1)~мГн.$$
Ответ: $$\mu=\dfrac{l}{2h}\left(\dfrac{L_1}{L_2}-1\right)=(260\pm50).$$

Соберите интегрирующую схему для рисунка выше, сигнал на выходе которой пропорционален $B(t)$. Подберите её параметры так, чтобы током через вторичную катушку можно было пренебречь. Зарисуйте собранную схему в листах ответов и укажите подобранные параметры.
Решение: Соберем схему, которая представлена на рисунке ниже (она состоит из резистора $R$ и конденсатора $C$), и подберем значения $R$ и $f$ так, чтобы она была интегрирующей, т.е. $$U_2(t)\sim{\Large\int}{}U_B(t)dt.$$ Для этого необходимо выполнение условия $f{}RC\gg1$, где $f$ — это угловая частота подаваемого сигнала (это выполнено при $R=51~кОм$ и $f\approx50~Гц$). Покажем это.При $fRC\gg1$ напряжение на резисторе примерно равно $U_B(t)$, тогда $I_R(t)\approx\dfrac{U_B(t)}{R}$.При этом $I_B(t)=C\dot{U}_C(t)$, следовательно, $$\dot{U}_C(t)=\dfrac{U_B(t)}{RC}\Rightarrow{}U_C(t)=\dfrac{1}{RC}{\Large{\int}}U_B(t)dt=U_2(t).$$При этом $U_B(t)=N_BS\dfrac{dB(t)}{dt}\Rightarrow{}U_C(t)=\dfrac{N_BS}{RC}B(t)\Rightarrow B(t)=\dfrac{RC}{N_BS}U_C(t).$

С помощью осциллографа получите петли гистерезиса при разных частотах и зарисуйте полученные зависимости.
Решение: Получив петли гистерезиса при разных частотах, найдем частоту, при которой он «выходит на насыщение». На первом рисунке снизу представлен гистерезис с насыщением при частоте $40~Гц$. На втором представлен гистерезис при частоте $100~Гц$.

Запишите $f_b$ в лист ответов. При частоте $f_b$ получите кривую намагничивания $B(H)$, регулируя напряжение $U_{in}$, и постройте её.
Решение: $f_b=(45\pm5)~Гц$Также из теоремы о циркуляции получим: $H(t)=\dfrac{N}{l}I(t)$, где $l=(24\pm1)~см$.Измеренные и рассчитанные величины приведены в таблице ниже. $I_1,~мА$$U_2,~В$$H,~А/м$$B,~мТл$$\mu_n$1841.021531638441720.981431568671600.941331508941460.901221439381320.861101379911200.8010012710101080.749011810401000.7083112107094.00.6678105107086.00.587292.4103074.40.526282.9106068.00.485776.5107061.60.435168.8107044.00.303747.2102035.20.232937.0100028.00.192330.6104017.40.091515.08229.00.0587.3778  | $I_1,~мА$ | $U_2,~В$ | $H,~А/м$ | $B,~мТл$ | $\mu_n$ | | --- | --- | --- | --- | --- | | 184 | 1.02 | 153 | 163 | 844 | | 172 | 0.98 | 143 | 156 | 867 | | 160 | 0.94 | 133 | 150 | 894 | | 146 | 0.90 | 122 | 143 | 938 | | 132 | 0.86 | 110 | 137 | 991 | | 120 | 0.80 | 100 | 127 | 1010 | | 108 | 0.74 | 90 | 118 | 1040 | | 100 | 0.70 | 83 | 112 | 1070 | | 94.0 | 0.66 | 78 | 105 | 1070 | | 86.0 | 0.58 | 72 | 92.4 | 1030 | | 74.4 | 0.52 | 62 | 82.9 | 1060 | | 68.0 | 0.48 | 57 | 76.5 | 1070 | | 61.6 | 0.43 | 51 | 68.8 | 1070 | | 44.0 | 0.30 | 37 | 47.2 | 1020 | | 35.2 | 0.23 | 29 | 37.0 | 1000 | | 28.0 | 0.19 | 23 | 30.6 | 1040 | | 17.4 | 0.09 | 15 | 15.0 | 822 | | 9.0 | 0.05 | 8 | 7.3 | 778 |

Постройте график $\mu_{n}(H)$ для зависимости из прошлого пункта. Укажите характерные точки, если они есть.
Ответ: У зависимости есть максимум $\mu_{max}=1050\pm50$ при $H_{max}=60 \pm 15~А/м.$
Темы:
E, Цепи, Осциллограф, Индуктивность, Сборы XY, X, Заимствование, Переменный ток, Гистерезис, 2024, Трансформатор, Токи Фуко